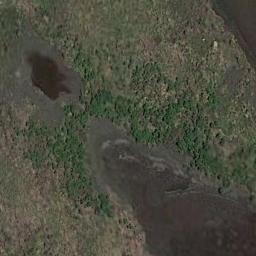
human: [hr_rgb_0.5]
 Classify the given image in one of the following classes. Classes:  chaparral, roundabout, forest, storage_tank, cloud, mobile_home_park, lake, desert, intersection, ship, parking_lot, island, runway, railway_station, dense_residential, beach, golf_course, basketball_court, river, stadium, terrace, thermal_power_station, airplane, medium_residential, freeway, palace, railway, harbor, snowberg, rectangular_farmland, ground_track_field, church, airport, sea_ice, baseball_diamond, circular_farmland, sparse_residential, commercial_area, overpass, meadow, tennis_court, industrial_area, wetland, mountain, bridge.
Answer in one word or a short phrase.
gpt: wetland